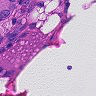
Metastatic tissue present: yes